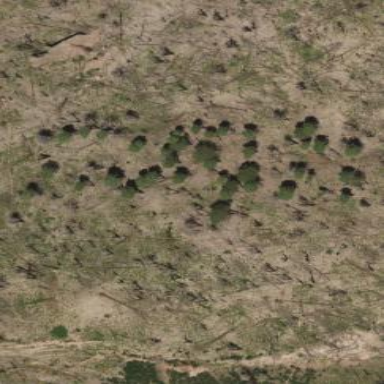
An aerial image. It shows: Evergreen needle-leaved woodland.